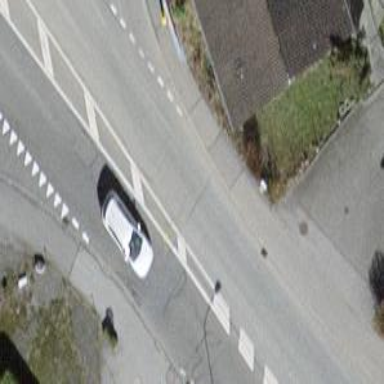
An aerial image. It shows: Asphalt road classified as primary highway.